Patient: sex F, age 57
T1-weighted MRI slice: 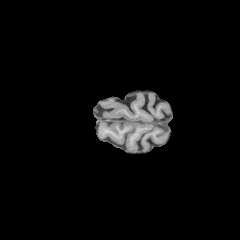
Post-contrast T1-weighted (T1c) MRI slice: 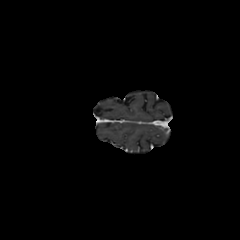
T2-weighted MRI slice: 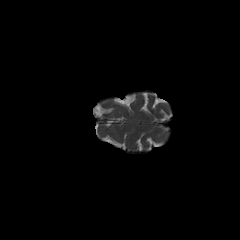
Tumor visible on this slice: no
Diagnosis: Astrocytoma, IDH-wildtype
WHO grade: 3